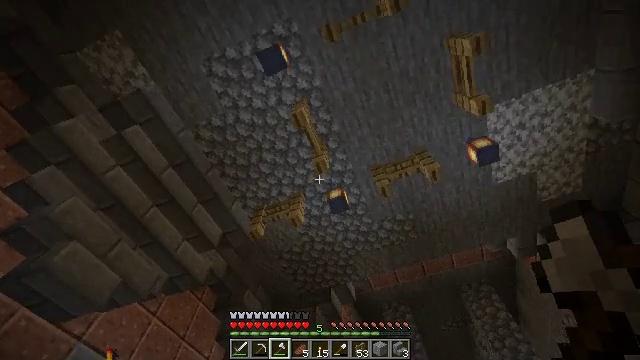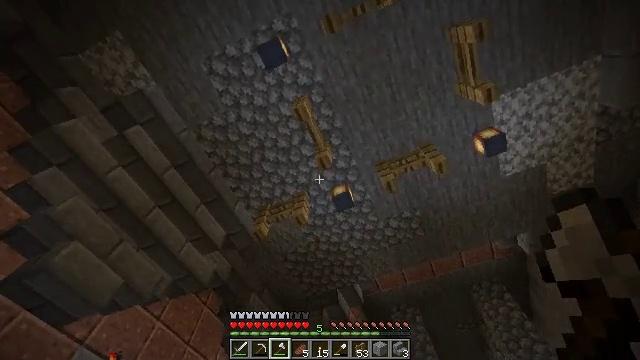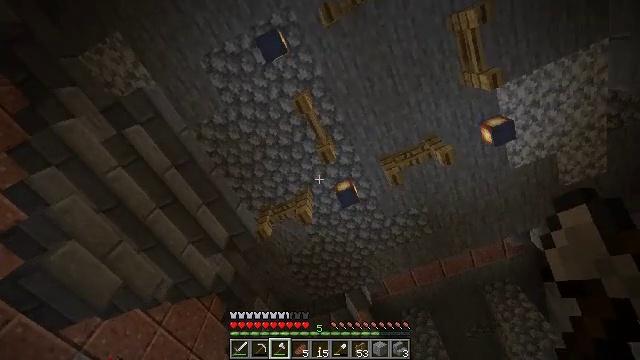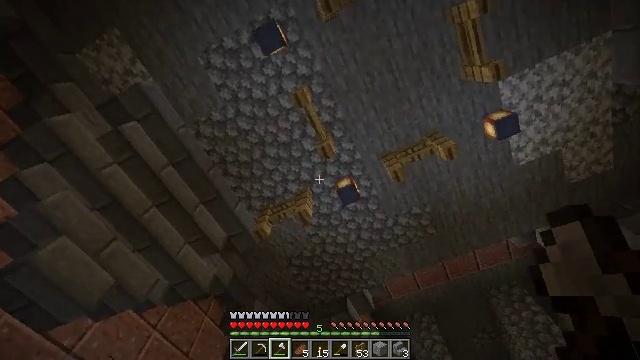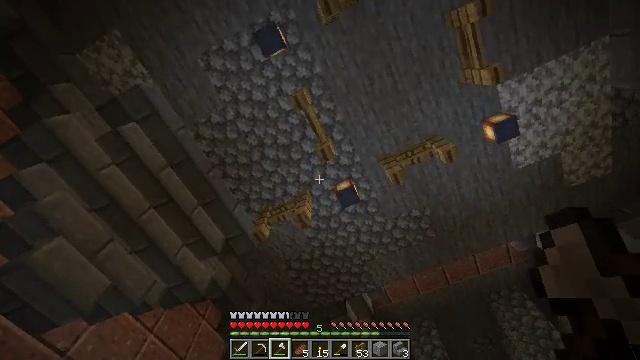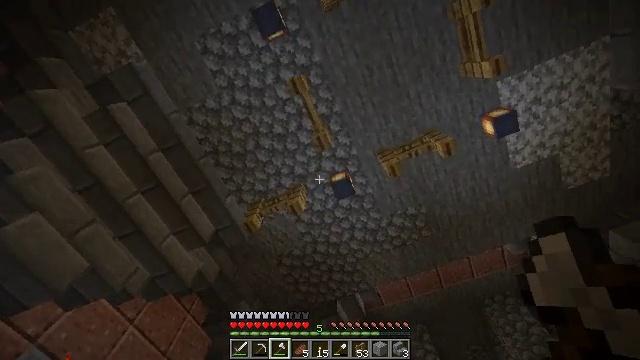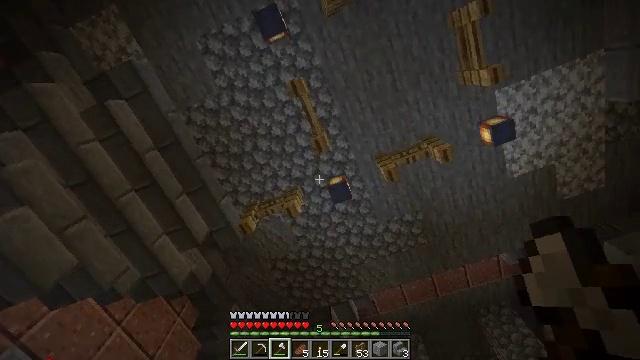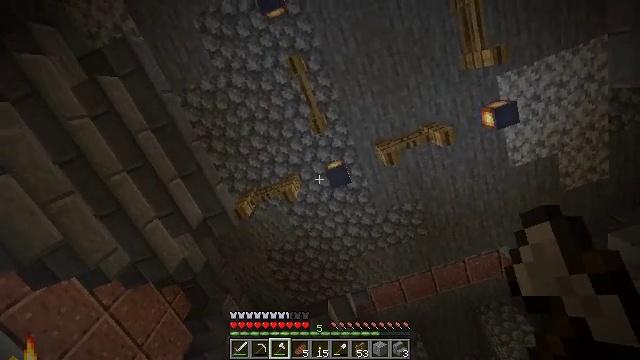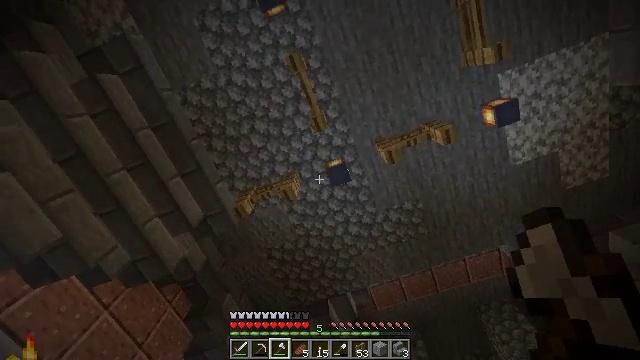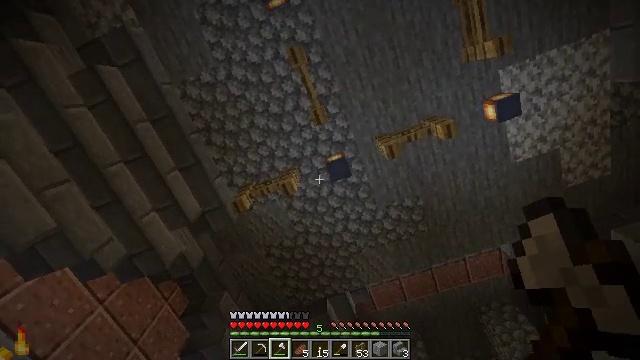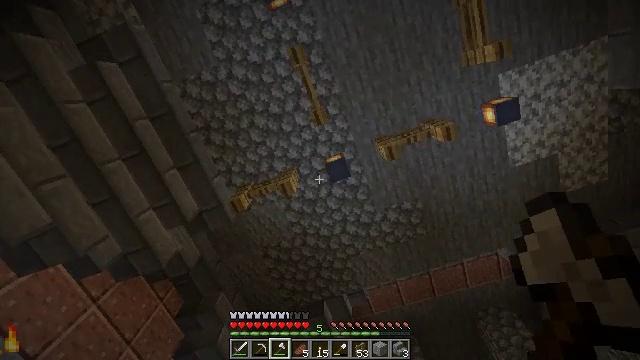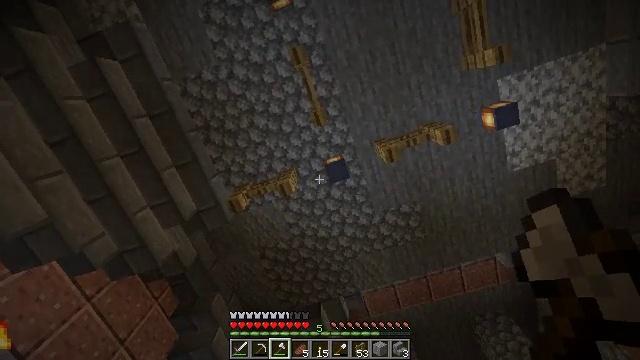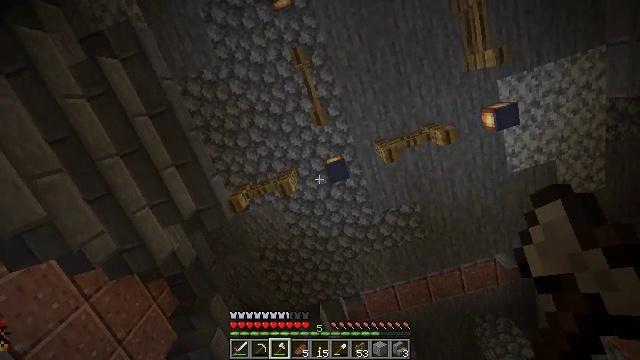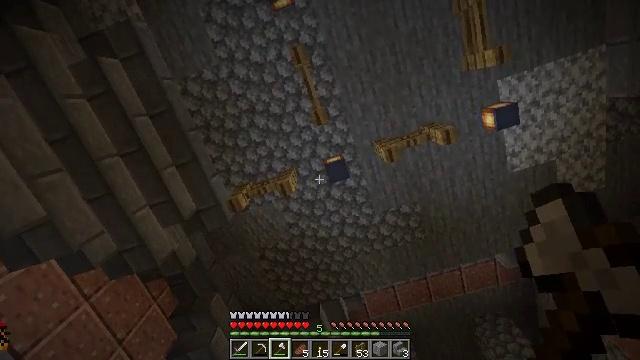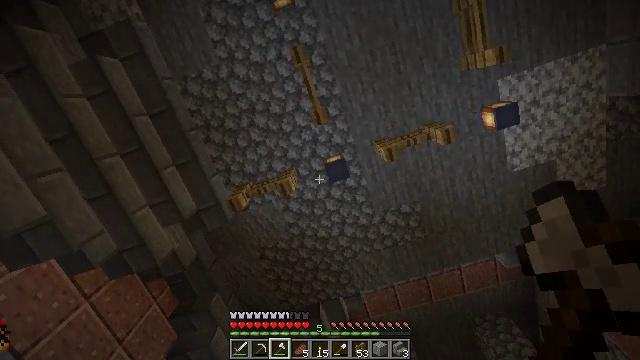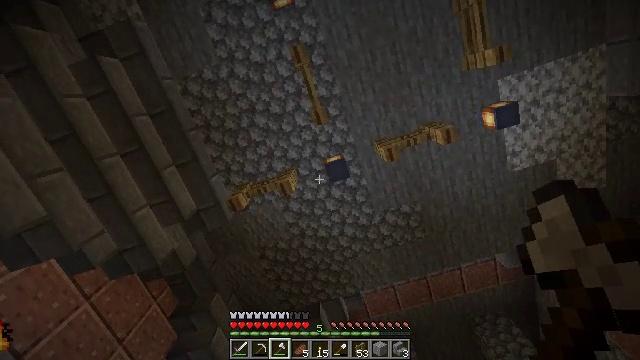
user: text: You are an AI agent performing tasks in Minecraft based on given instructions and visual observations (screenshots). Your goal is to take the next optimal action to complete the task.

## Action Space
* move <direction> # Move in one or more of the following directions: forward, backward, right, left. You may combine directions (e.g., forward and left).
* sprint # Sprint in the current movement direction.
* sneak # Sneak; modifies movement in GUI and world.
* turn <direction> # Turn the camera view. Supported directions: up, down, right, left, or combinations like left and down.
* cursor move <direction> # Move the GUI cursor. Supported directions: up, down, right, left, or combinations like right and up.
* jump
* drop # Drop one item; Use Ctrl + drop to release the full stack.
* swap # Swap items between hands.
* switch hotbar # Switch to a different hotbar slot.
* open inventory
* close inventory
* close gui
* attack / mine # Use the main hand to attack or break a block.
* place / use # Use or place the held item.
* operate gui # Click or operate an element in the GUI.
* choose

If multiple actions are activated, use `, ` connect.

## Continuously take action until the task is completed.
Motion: motion action
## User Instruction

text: Left-click to mine the lantern.
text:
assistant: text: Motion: move forward, turn left and up
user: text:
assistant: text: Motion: move forward, turn left and up
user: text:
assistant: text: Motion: move forward, turn up
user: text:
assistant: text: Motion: move forward
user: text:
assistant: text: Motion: move forward, turn right and up
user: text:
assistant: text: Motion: move forward, turn right and up
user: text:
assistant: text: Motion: move forward
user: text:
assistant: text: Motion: no_op
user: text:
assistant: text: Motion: no_op
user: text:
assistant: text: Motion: turn right
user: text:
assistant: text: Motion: turn right
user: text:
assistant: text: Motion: no_op
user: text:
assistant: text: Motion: no_op
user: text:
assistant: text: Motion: no_op
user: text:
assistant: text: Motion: no_op
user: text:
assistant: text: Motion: no_op
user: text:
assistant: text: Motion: no_op
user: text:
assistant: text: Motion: no_op
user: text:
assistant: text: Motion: switch to hotbar 2
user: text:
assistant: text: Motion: switch to hotbar 2
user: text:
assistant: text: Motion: no_op
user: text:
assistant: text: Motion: no_op
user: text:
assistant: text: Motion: no_op
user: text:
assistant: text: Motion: no_op
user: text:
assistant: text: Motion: no_op
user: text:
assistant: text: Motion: no_op
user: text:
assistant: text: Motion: attack / mine
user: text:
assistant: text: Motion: attack / mine
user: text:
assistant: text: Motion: attack / mine
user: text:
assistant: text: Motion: attack / mine